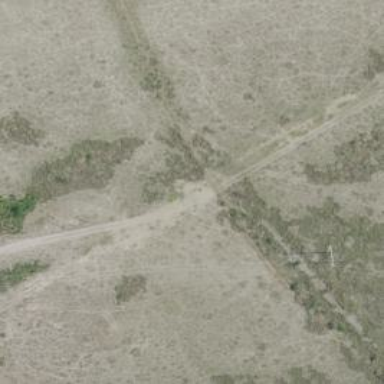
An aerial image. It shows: Abandoned railway.